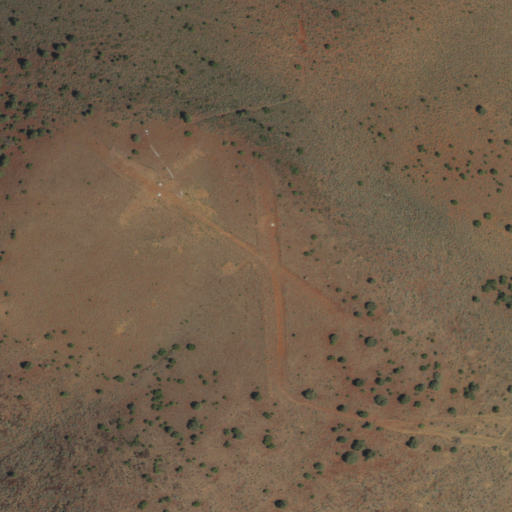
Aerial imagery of mountain in Nevada named Cinder Mountain containing only shrub